Question: I'm trying to bind an ObservableCollection to a treeview in WPF. It does kind-of work but not quite the way I thought it would.
'''
<TreeView Height="250" ItemsSource="{Binding Path=TheUsers}" VerticalAlignment="Bottom" Width="500" Margin="0,39,0,0">
<TreeView.ItemTemplate>
<HierarchicalDataTemplate ItemsSource="{Binding Path=Permission}">
<TextBlock Text="{Binding}" />
</HierarchicalDataTemplate>
</TreeView.ItemTemplate>
</TreeView>
'''
This is the collection it is binding to:
'''
ObservableCollection<UserViewModel> theUsers;
public ObservableCollection<UserViewModel> TheUsers
{
get
{
return theUsers;
}
set
{
theUsers = value;
OnPropertyChanged("TheUsers");
}
}
'''
'''
public class UserViewModel
{
string userName = null;
public string UserName
{
get
{
return userName;
}
set
{
userName = value;
OnPropertyChanged("UserName");
}
}
int permCount = 0;
public int PermCount
{
get
{
return permCount;
}
set
{
permCount = value;
OnPropertyChanged("PermCount");
}
}
List<string> permission = null;
public List<string> Permission
{
get
{
return permission;
}
set
{
permission = value;
OnPropertyChanged("Permission");
}
}
'''
This is what it displays

What I would like it to do is display the UserName for UserViewModel and the Permissions 'List<string>' items as the children. What is the proper way to do this ?
Thanks in Advance!
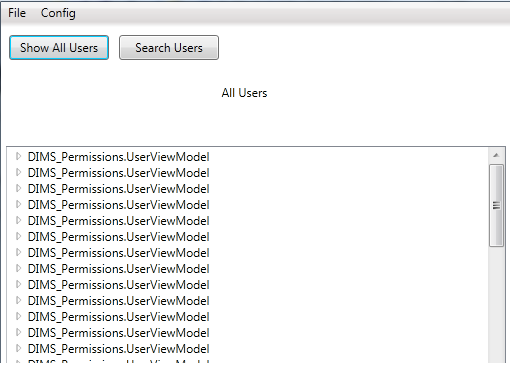
Answer: You should be able to do this with a <URL> in addition to a normal 'DataTemplate':
'''
<TreeView Height="250" ItemsSource="{Binding Path=TheUsers}" VerticalAlignment="Bottom" Width="500" Margin="0,39,0,0">
<TreeView.Resources>
<HierarchicalDataTemplate DataType="{x:Type local:UserViewModel}" ItemsSource="{Binding Permission}">
<TextBlock Text="{Binding Path=UserName}" />
</HierarchicalDataTemplate>
<DataTemplate DataType="{x:Type sys:String}" >
<TextBlock Text="{Binding}" />
</DataTemplate>
</TreeView.Resources>
</TreeView>
'''
Add the following namespaces to your control/window:
'''
xmlns:local="clr-namespace:WhateverYourAssemblyNamespaceIs"
xmlns:sys="clr-namespace:System;assembly=mscorlib"
'''